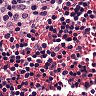
Metastatic tissue present: no